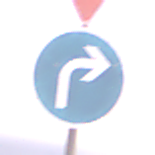
Verkehrszeichen: VorgeschriebeneFahrtrichtungRechts
Zusatzzeichen oben: VorfahrtGewaehren
Umgebung: Outdoor, RoadRail
Tageszeit: Dawn
Wetter: Clear
Licht: Natural
Jahreszeit: NotSpecified
Kontrast: LowContrast